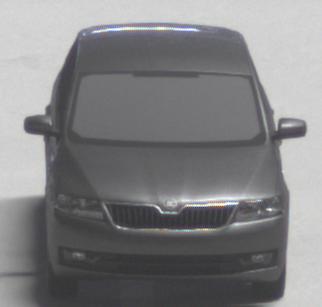
Make: Skoda
Model: Rapid Spaceback 1.2 TSI
Detailed model: Rapid Spaceback
Model produced from: 2013/10
Model produced until: 2015/04
Doors: 5
Color: gray
Road condition: dry road
Daytime: not specified
Contrast: high contrast